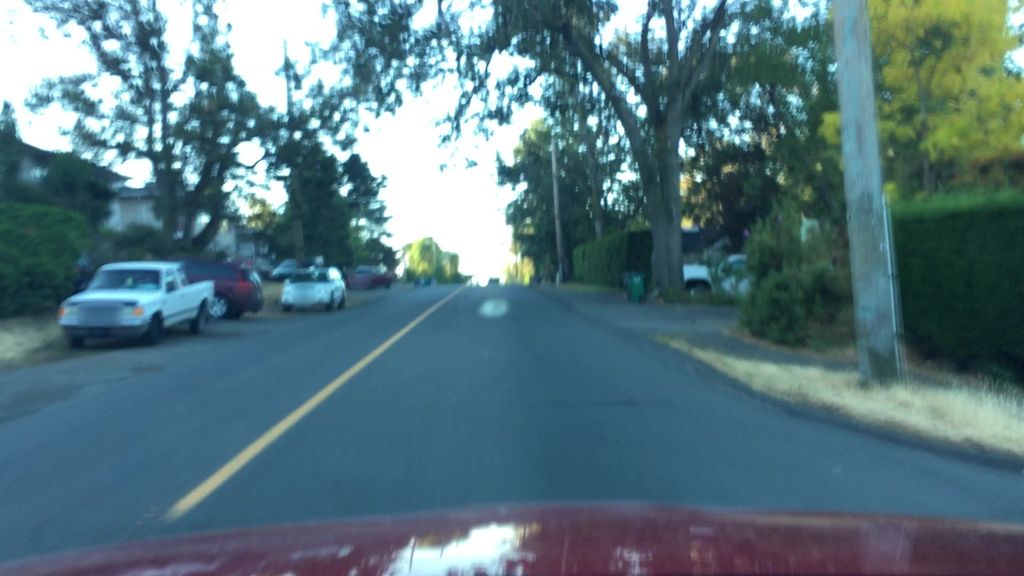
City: victoria